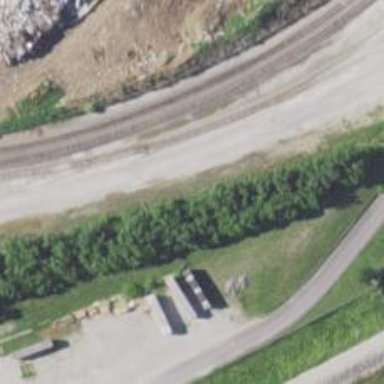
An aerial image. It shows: Abandoned railway.